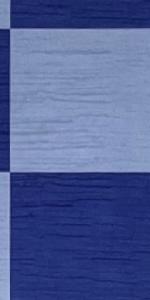
Label: Empty